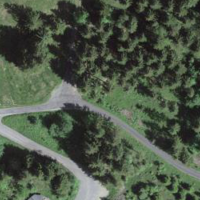
EUNIS habitat code: 43
Species observed at this site:
Arnica montana